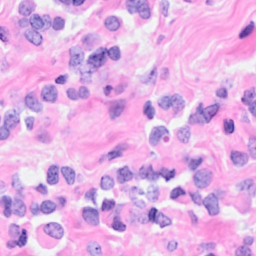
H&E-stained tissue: Breast